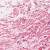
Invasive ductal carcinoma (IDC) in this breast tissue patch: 0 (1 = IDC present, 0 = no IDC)